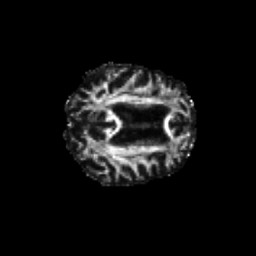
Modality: FA
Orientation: axial
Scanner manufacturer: siemens
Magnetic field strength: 3 T
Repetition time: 6.8 s
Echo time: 0.093 s